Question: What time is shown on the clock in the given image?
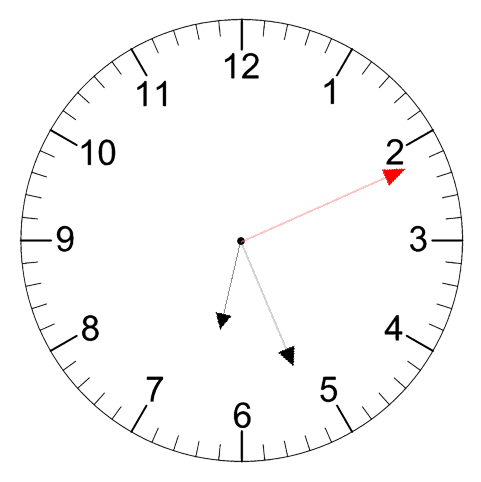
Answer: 06:26:11